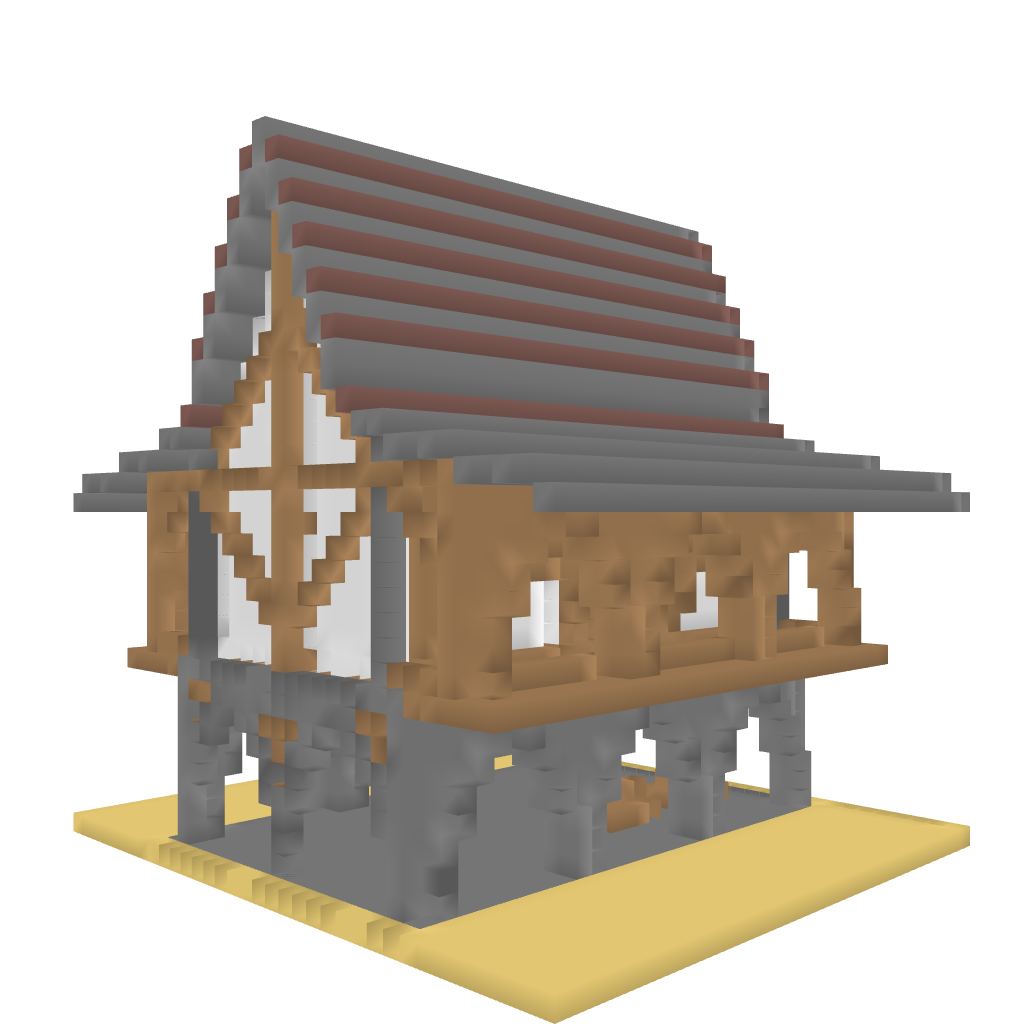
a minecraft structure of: farm house bad low quality